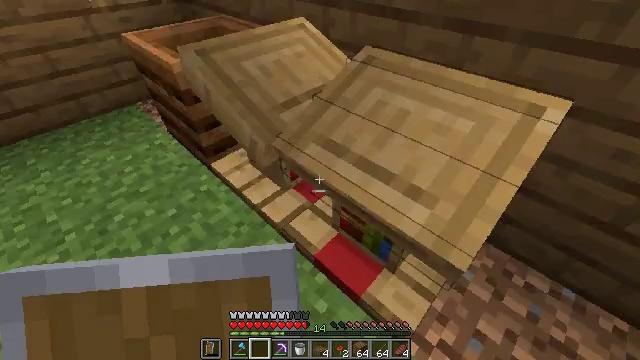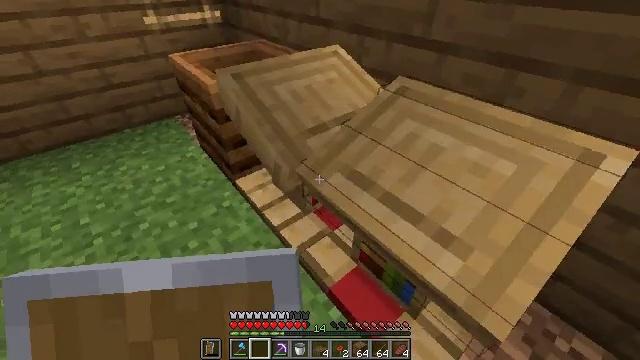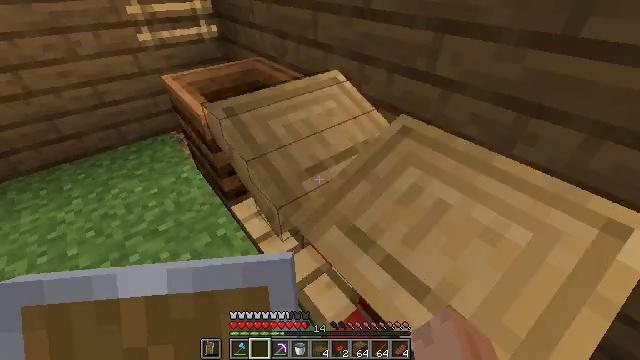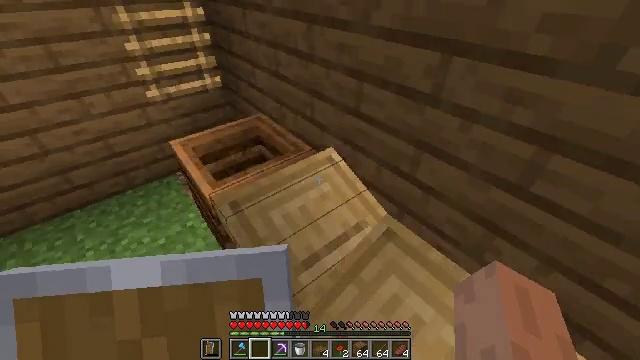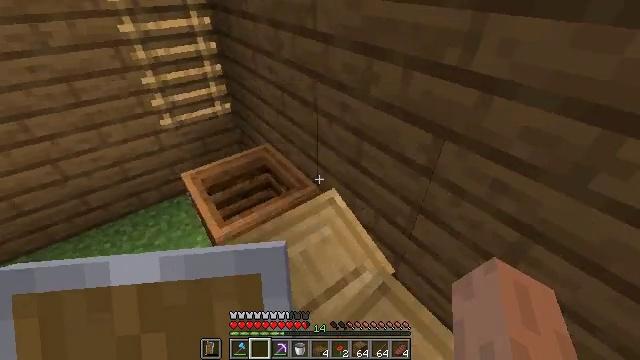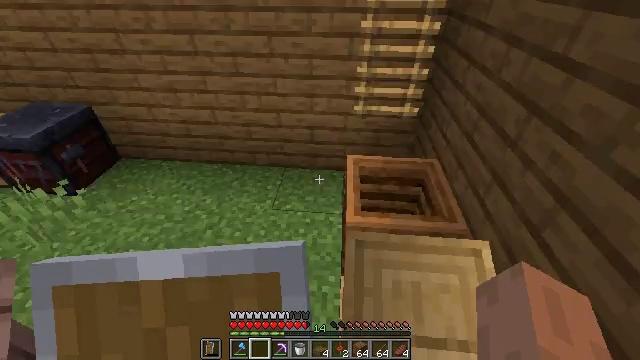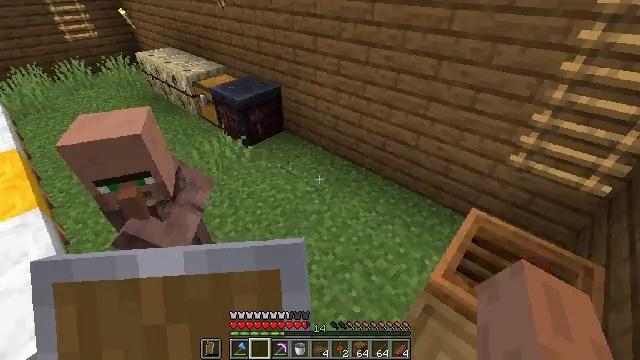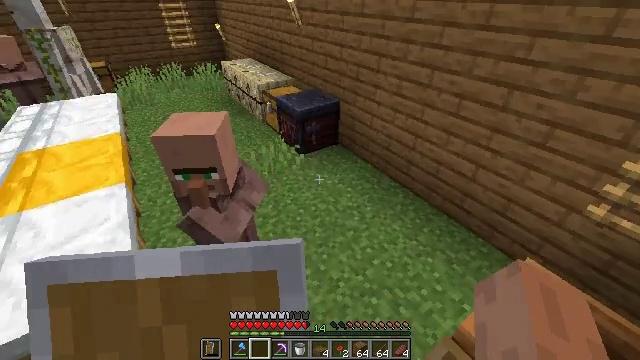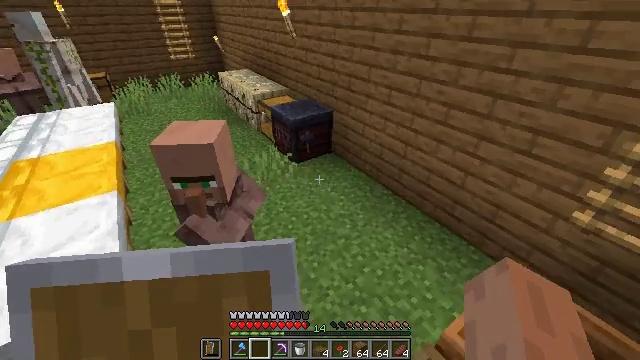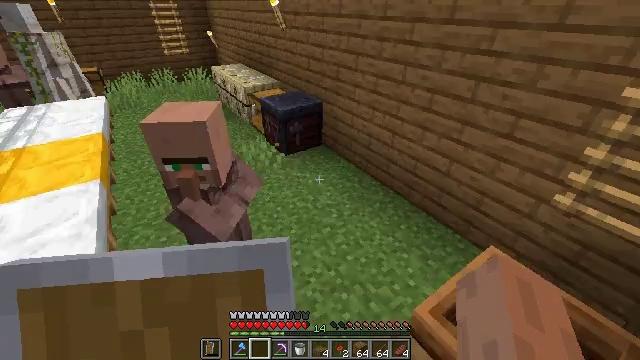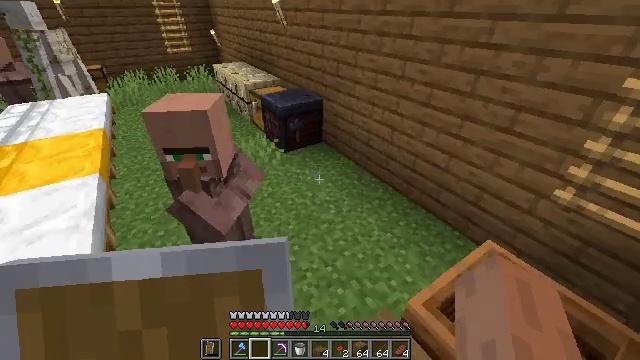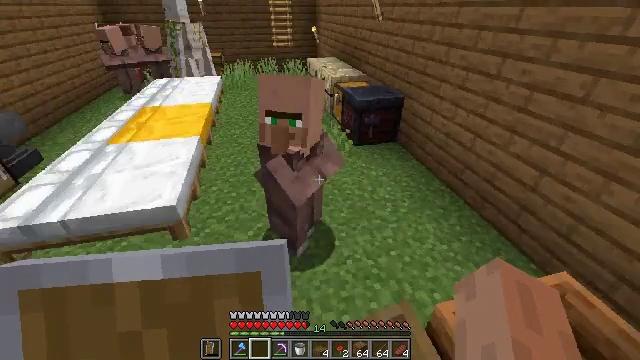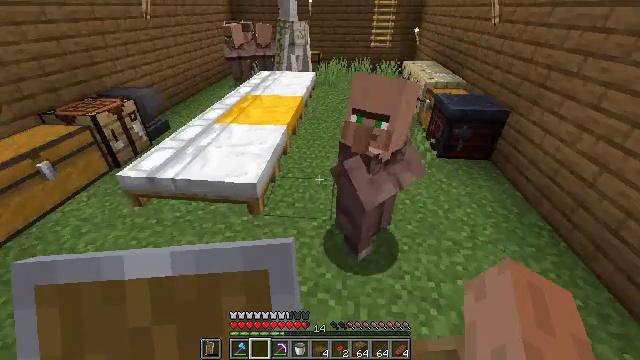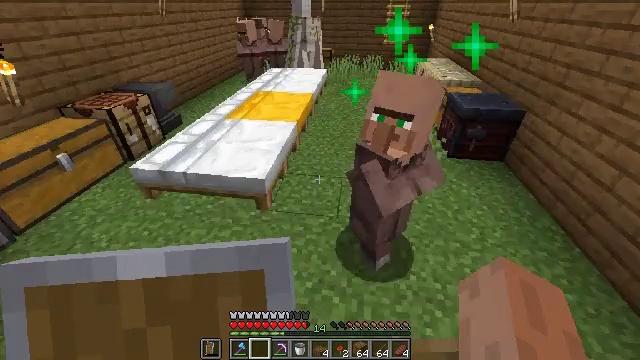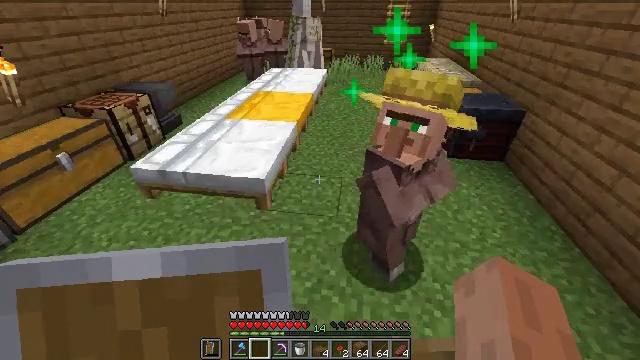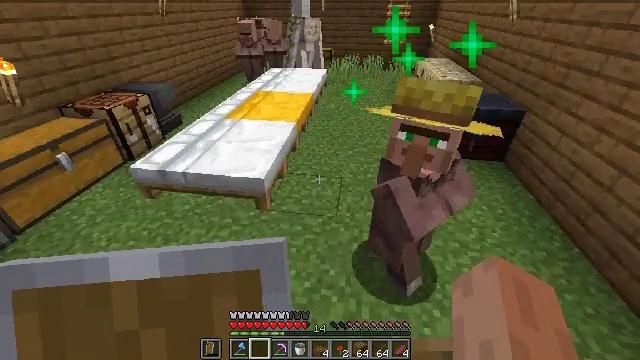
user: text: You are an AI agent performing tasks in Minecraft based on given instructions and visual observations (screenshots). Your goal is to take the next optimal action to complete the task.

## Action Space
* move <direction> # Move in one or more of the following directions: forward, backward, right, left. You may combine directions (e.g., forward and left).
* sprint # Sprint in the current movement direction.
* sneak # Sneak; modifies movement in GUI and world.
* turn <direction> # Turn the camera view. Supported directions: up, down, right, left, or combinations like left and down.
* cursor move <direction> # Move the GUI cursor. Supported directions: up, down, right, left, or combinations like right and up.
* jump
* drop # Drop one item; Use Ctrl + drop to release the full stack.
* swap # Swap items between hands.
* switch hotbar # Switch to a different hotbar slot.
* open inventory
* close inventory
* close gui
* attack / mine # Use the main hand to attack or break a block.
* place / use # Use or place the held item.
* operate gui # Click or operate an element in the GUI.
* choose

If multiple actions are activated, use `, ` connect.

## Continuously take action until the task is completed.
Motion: motion action
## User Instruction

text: Collect the composter for reuse.
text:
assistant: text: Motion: move forward, turn left and up
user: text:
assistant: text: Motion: move forward, jump
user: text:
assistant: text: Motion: move forward and move right, jump
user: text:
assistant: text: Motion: move forward and move right, turn left, jump
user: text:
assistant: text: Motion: move forward and move right, turn left, jump
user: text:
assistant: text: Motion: move right, turn left
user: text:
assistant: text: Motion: move right, turn left and up
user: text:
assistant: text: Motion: move right, turn up
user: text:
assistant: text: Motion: move back
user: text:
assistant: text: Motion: move back
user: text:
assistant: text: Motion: move back, turn left
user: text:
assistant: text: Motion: move back, turn left
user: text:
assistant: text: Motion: turn left
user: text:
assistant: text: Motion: no_op
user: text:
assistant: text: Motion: no_op
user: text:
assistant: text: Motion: turn right
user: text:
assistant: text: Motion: turn right
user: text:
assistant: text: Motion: turn right
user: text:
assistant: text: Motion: turn right
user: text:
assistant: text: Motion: turn right and down
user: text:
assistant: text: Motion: turn right
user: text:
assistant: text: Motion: use / place
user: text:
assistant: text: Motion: use / place
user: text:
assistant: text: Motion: use / place
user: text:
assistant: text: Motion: no_op
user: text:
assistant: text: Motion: turn left and up
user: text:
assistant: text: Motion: open gui
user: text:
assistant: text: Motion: no_op
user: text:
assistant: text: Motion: no_op
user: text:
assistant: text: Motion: cursor move left and up